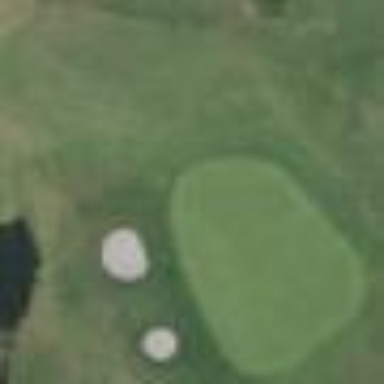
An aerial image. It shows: Grassy area designated as golf fairway.